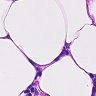
Metastatic tissue present: no